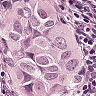
Metastatic tissue present: yes